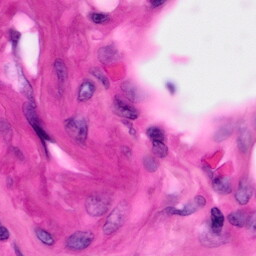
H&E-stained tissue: Pancreatic